Brain MRI, t2w sequence, axial 2D slice.
Patient: age 41, sex M, weight 95 kg, height 1.95 m
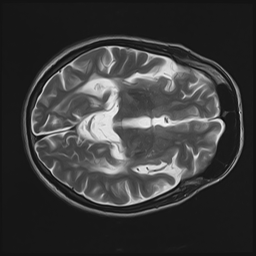